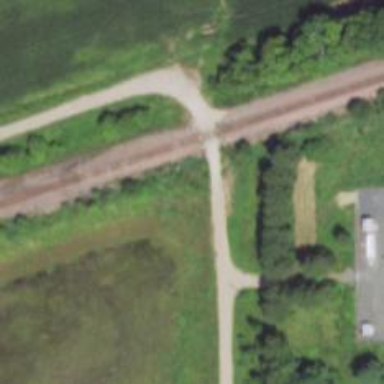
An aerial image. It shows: Level crossing along the railway.